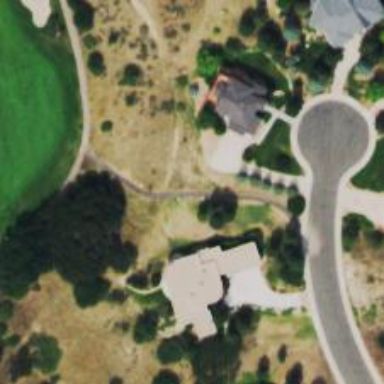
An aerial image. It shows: Golf cartpath that is also road path.